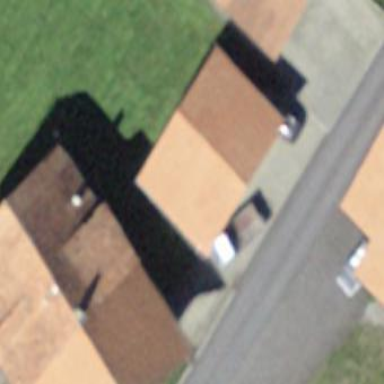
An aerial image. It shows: Garage.